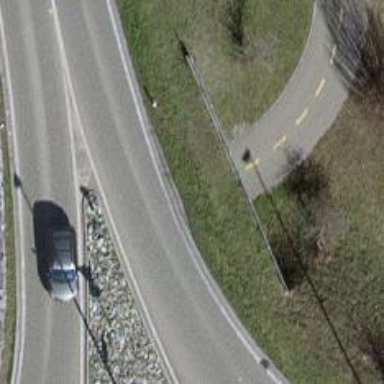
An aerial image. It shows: Asphalt path that goes through tunnel.